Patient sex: M
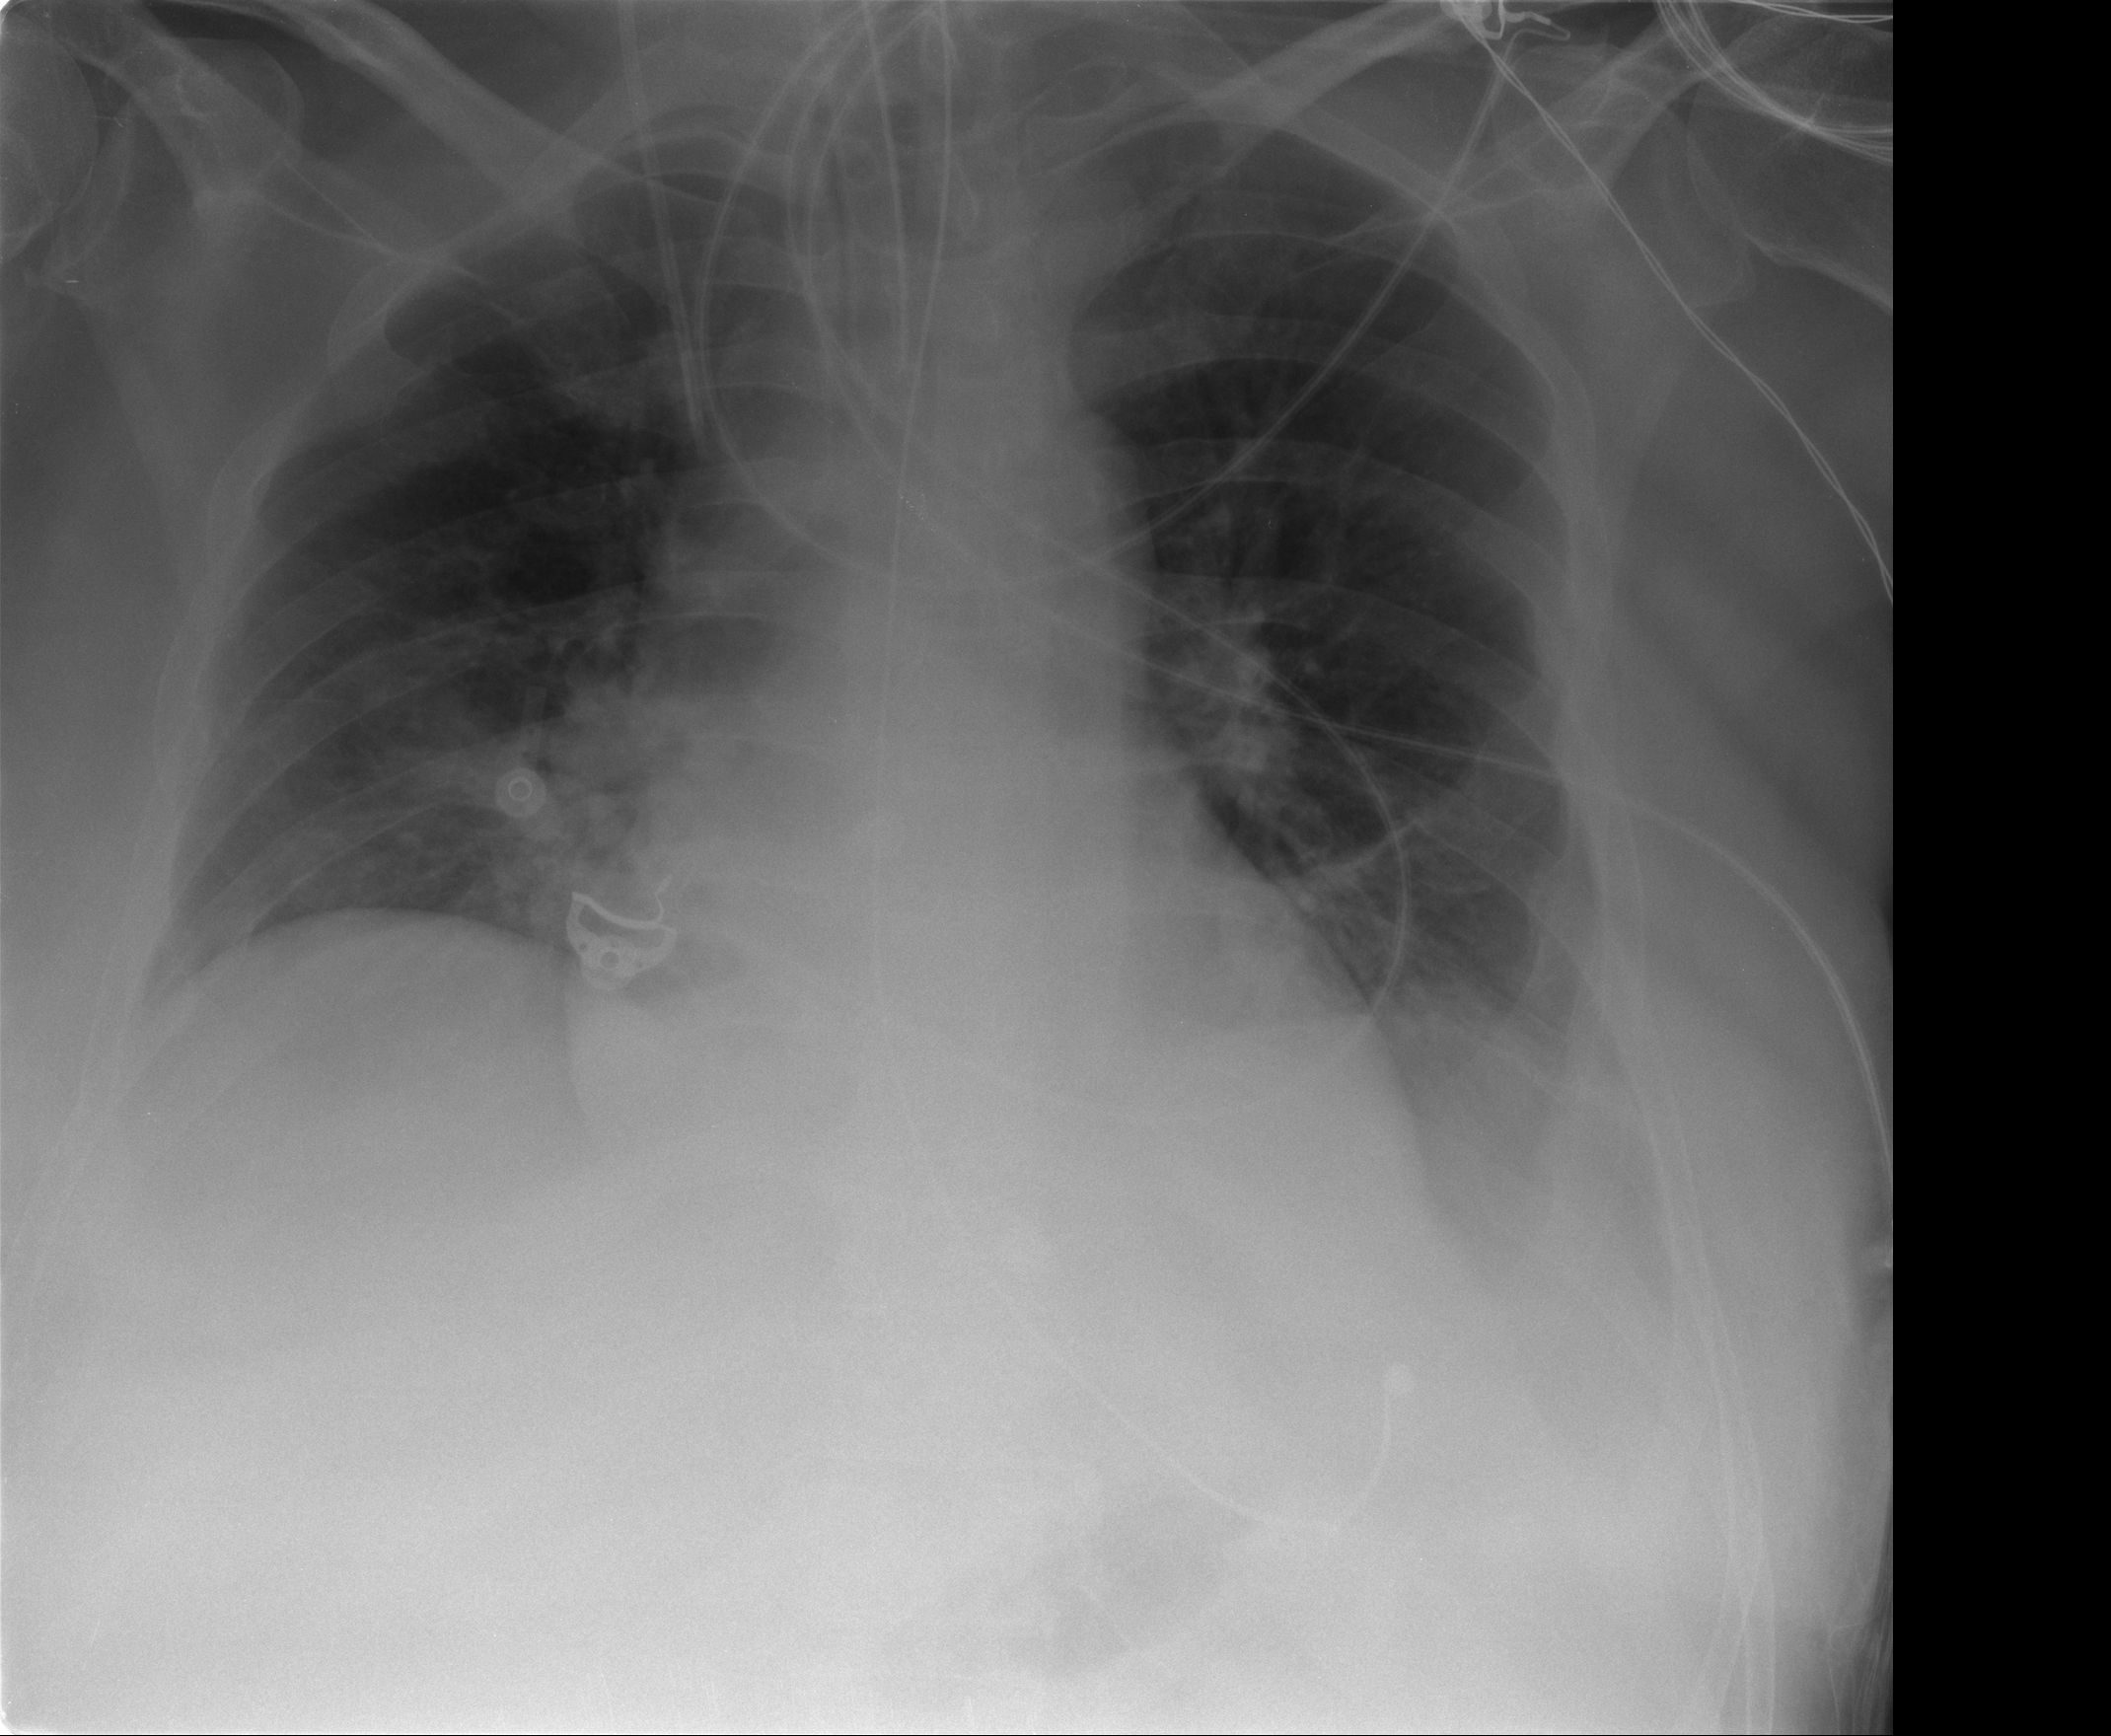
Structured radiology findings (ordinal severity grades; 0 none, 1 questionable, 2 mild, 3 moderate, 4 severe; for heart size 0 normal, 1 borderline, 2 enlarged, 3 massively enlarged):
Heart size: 0
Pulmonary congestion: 0
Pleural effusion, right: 0
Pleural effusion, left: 0
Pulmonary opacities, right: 0
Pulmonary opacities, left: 0
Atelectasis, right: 2
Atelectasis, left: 2